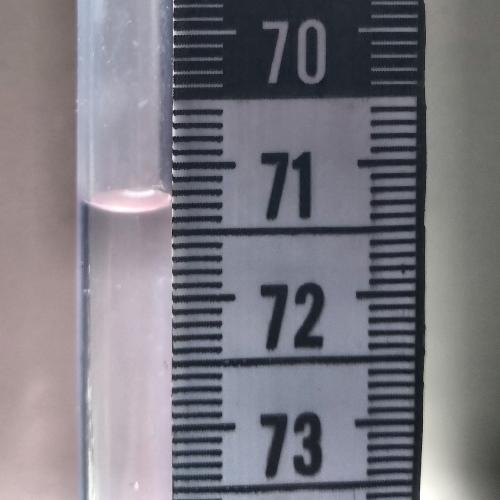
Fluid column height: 71.3 cm